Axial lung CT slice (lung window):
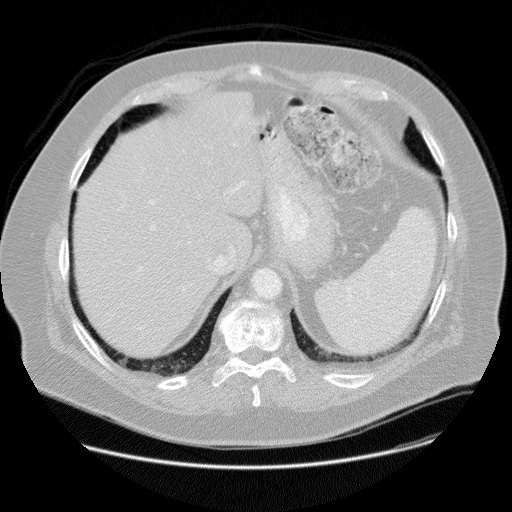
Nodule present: no